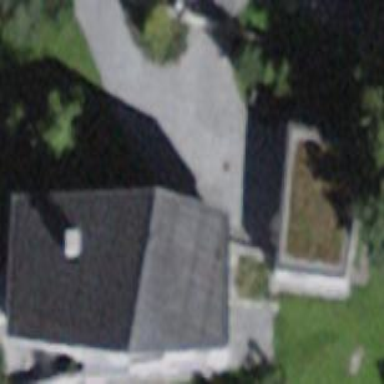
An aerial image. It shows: Building with gabled roof oriented across its structure.